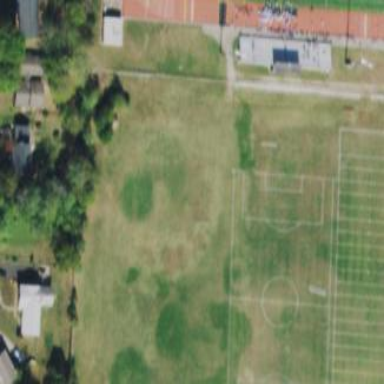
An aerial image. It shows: American football pitch.